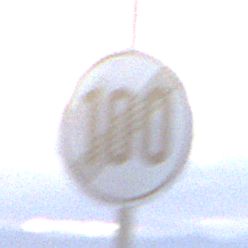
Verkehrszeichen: EndeGeschwindigkeit100
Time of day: SunriseSunset
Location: Outdoor (Suburban)
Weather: PartlyCloudy
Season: NotSpecified
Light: Natural